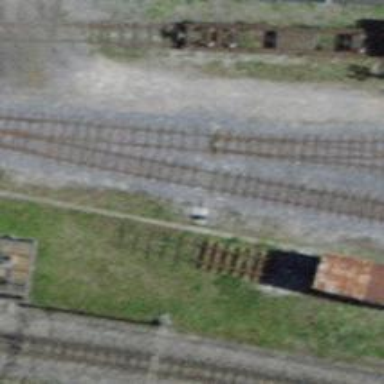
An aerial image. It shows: Railway switch.